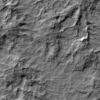
Label: not_dusty